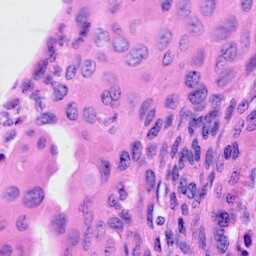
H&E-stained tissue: Cervix